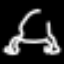
Label: frog